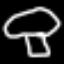
Label: mushroom